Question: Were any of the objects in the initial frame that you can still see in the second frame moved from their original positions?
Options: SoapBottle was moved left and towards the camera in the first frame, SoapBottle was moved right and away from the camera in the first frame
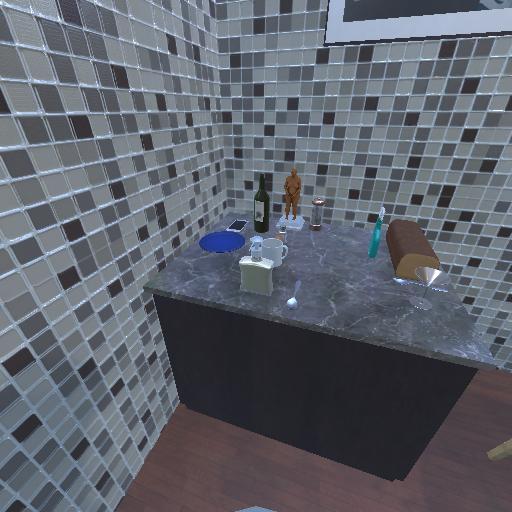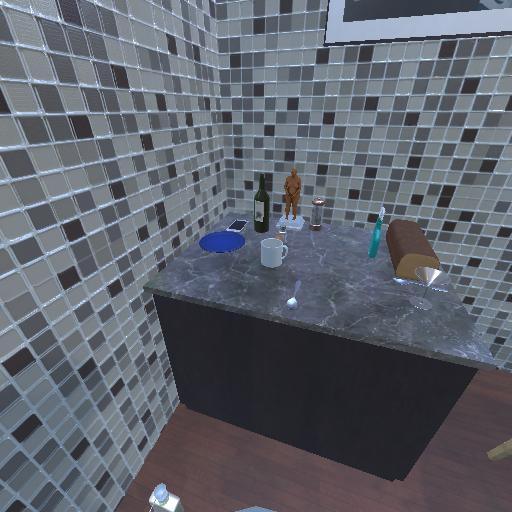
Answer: SoapBottle was moved left and towards the camera in the first frame